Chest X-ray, PA view. Patient: 58 years old, sex M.
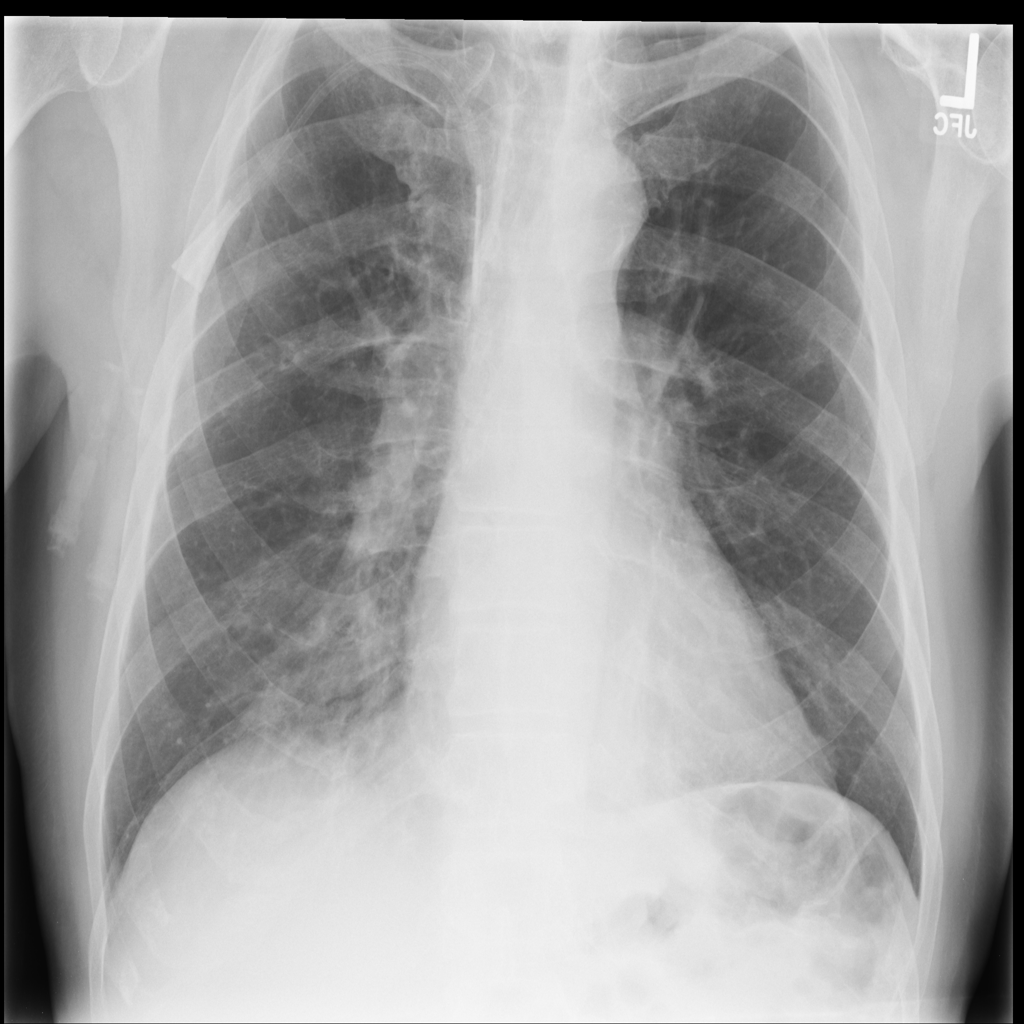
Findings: Atelectasis, Infiltration